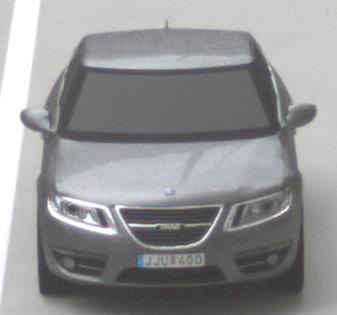
Make: Saab
Model: 5-Sep
Detailed model: 9-5 1.6T
Model produced from: 2010/06
Model produced until: 2011/12
Doors: 4
Color: gray
Road condition: dry road
Daytime: morning or afternoon
Contrast: low contrast